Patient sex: F
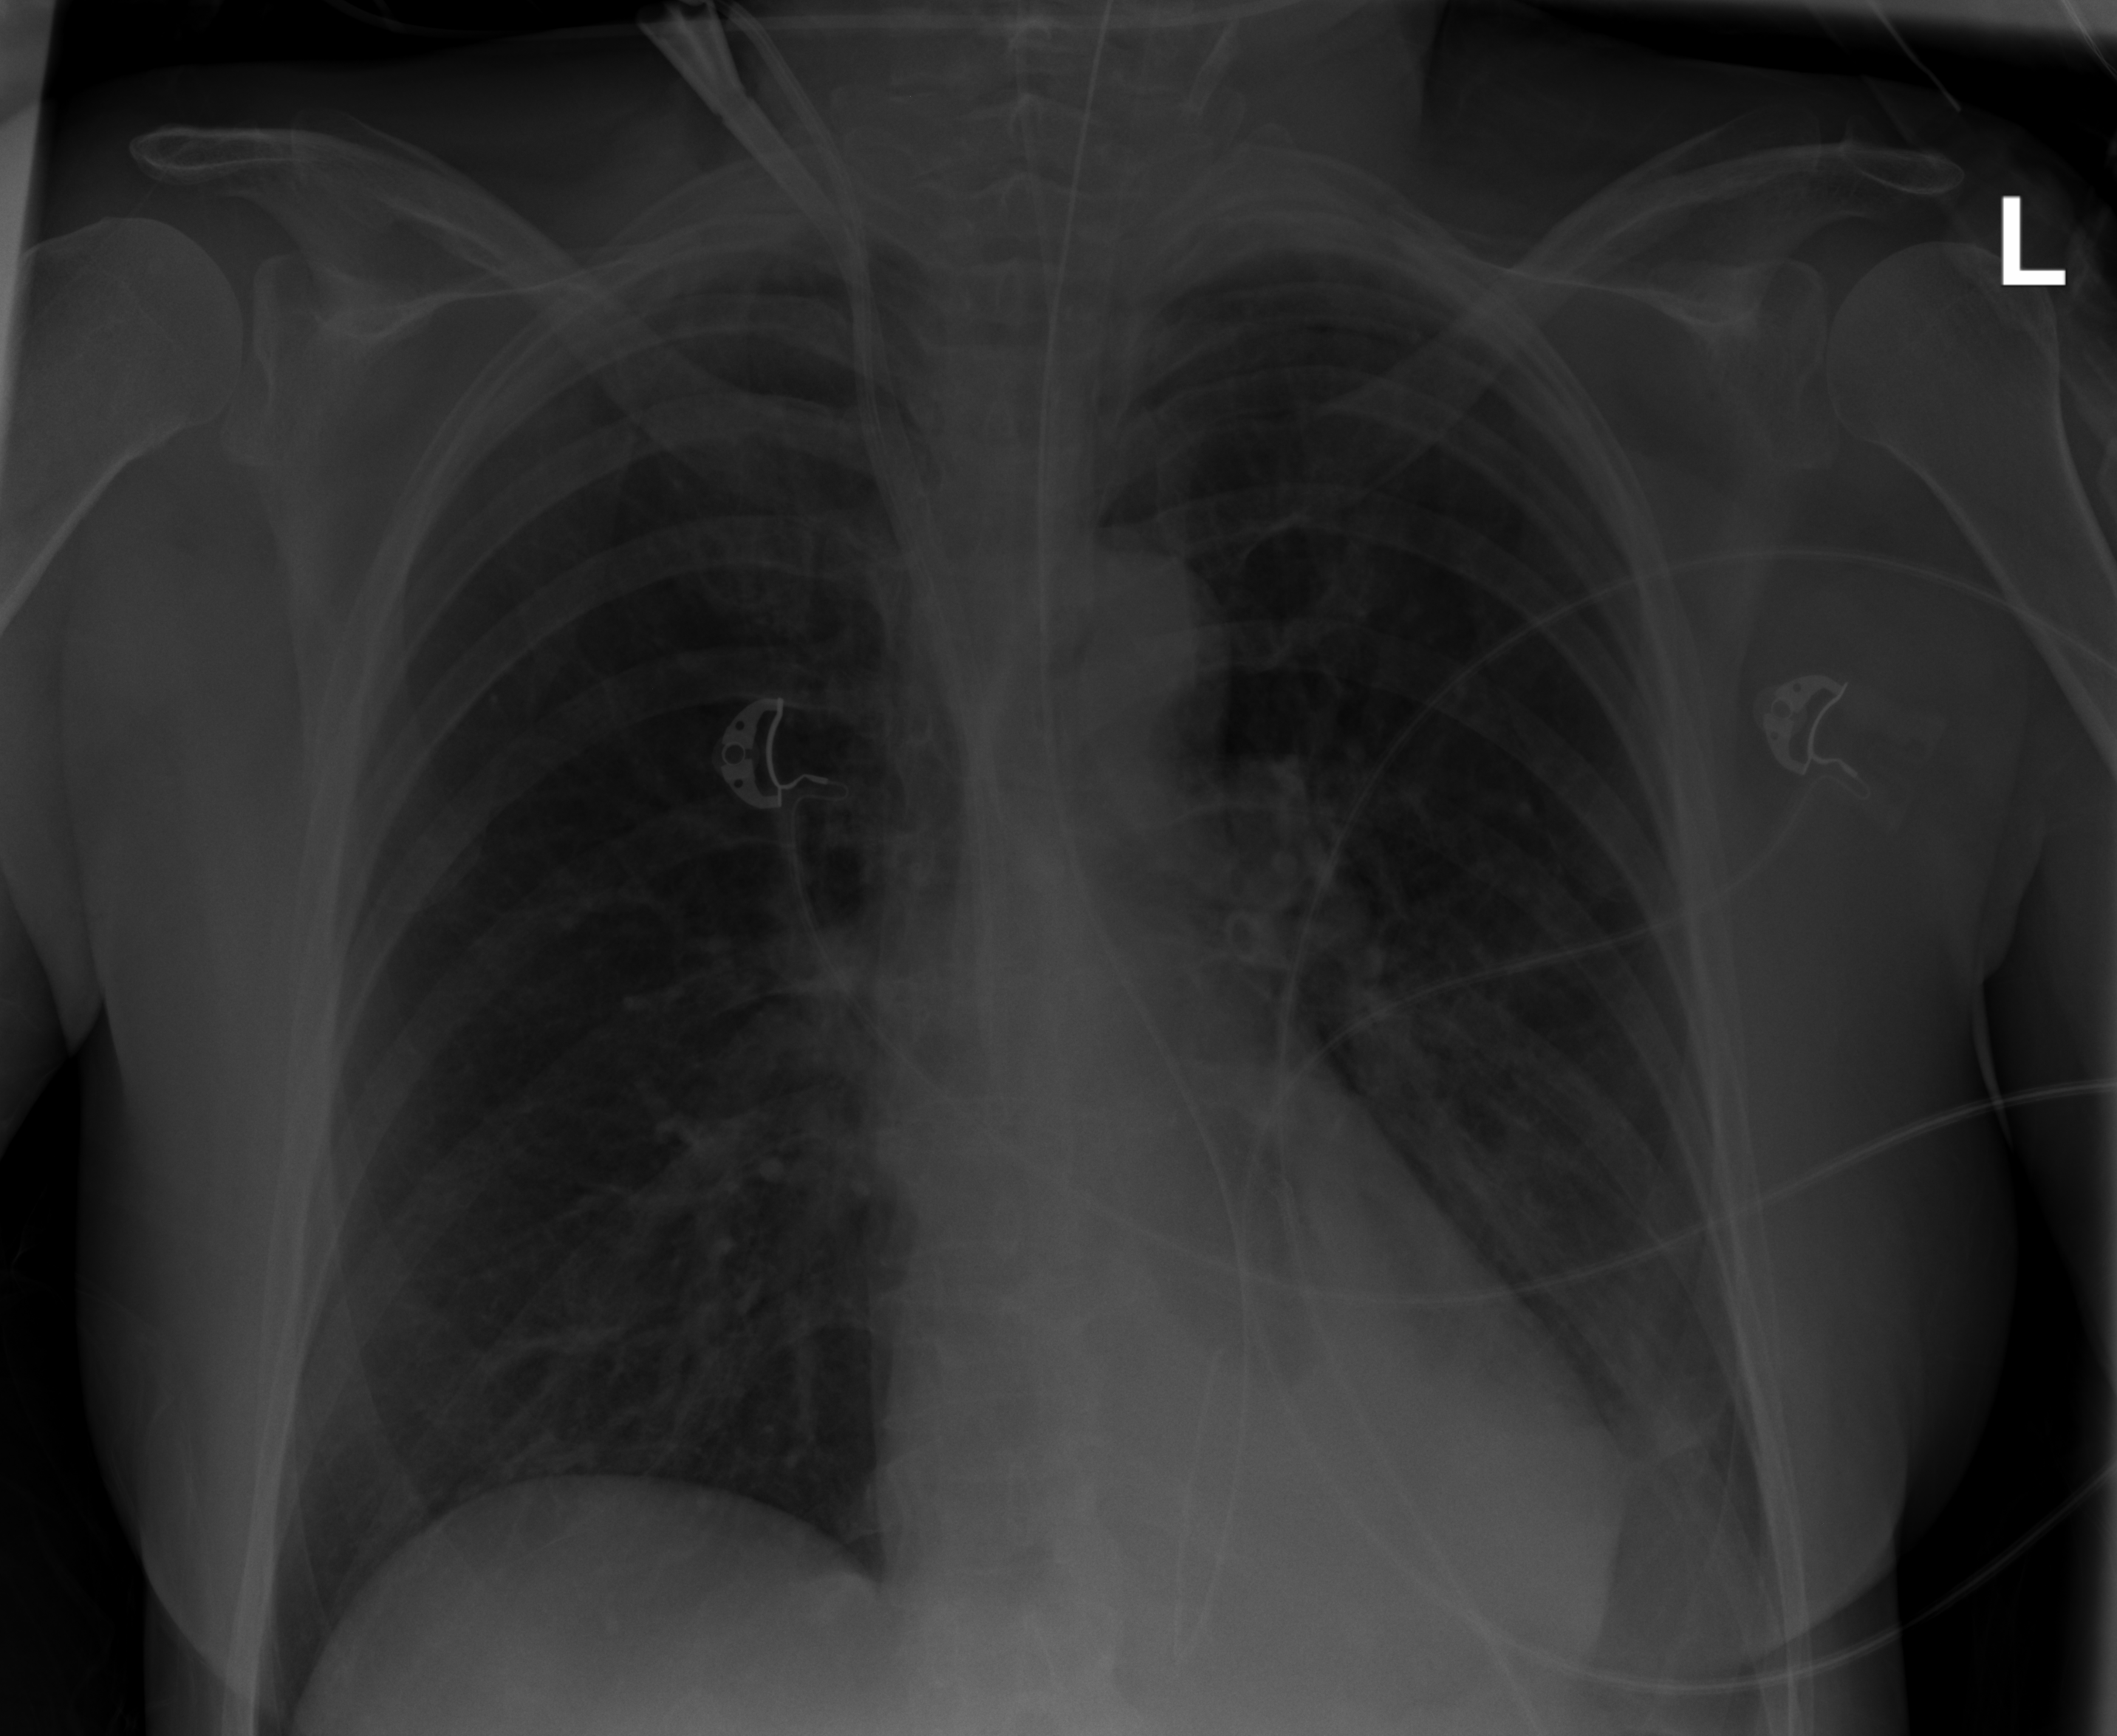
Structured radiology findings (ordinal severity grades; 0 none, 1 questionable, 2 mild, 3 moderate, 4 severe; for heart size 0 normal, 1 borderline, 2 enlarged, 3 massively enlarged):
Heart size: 0
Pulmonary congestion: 0
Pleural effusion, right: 0
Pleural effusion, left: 0
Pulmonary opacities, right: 0
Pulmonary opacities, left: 2
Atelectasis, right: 0
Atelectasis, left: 2